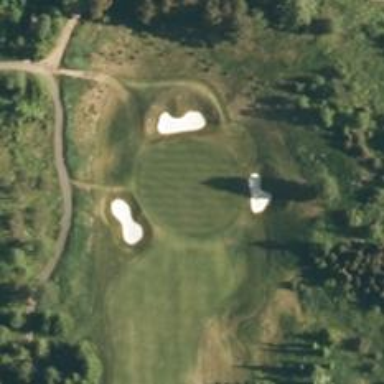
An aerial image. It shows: View of golf hole.